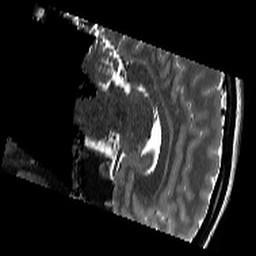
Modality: T2w
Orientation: sagittal